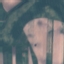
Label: AnnualCrop